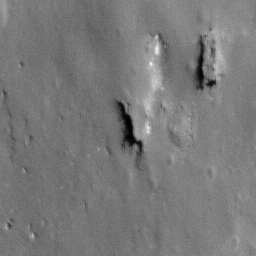
Pit: Proclus 1b
Host crater: Proclus
Host type: impact_melt
Lunar coordinates: latitude 16.296, longitude 46.892